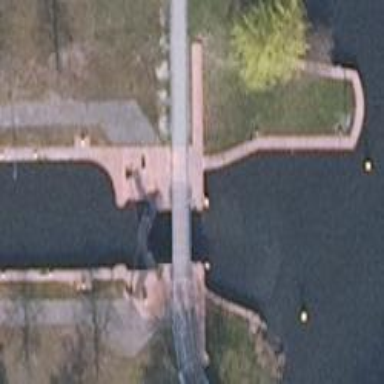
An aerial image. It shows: Lock gate along waterway.